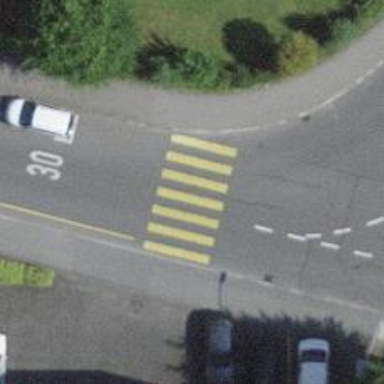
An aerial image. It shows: Uncontrolled zebra crossing on the road.